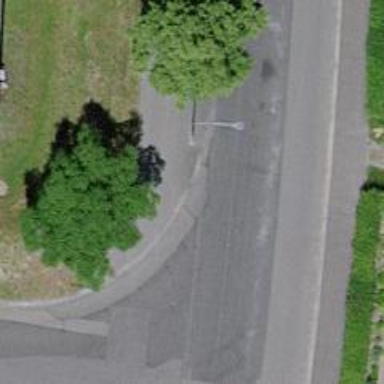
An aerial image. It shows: Kerb serving as barrier.